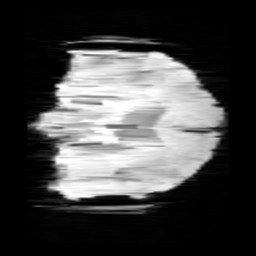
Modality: minIP
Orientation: coronal
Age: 13
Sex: female
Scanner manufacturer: siemens
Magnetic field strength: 3 T
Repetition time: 0.027 s
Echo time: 0.02 s